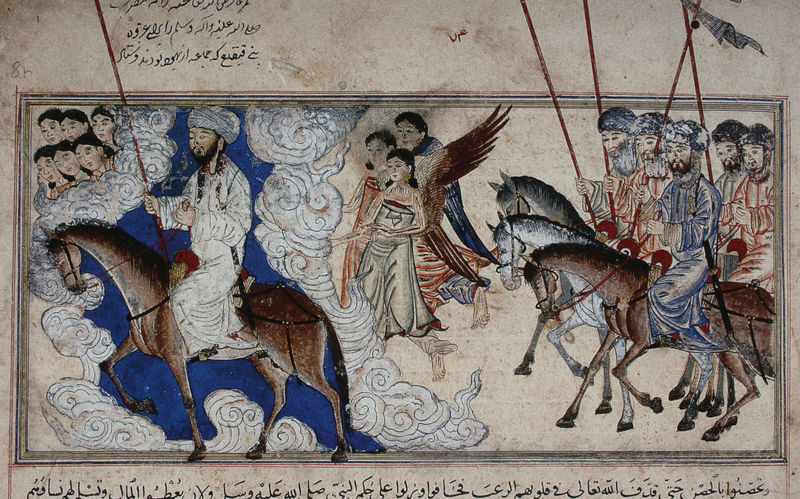
Titel: Mohammed führt Hamzah und die Muslime gegen die Banu Qaynuqa
Institution: Khalili Collection
Schlagwörter: blau, flügel, himmel, mann, wasser, weiß, wolken, fluss, frauen, menschen, braun, bunt, frau, grau, kleid, köpfe, licht, männer, schwarz, szene, rot, wolke, bart, gesichter, falten, rahmen, wind, flach, gewand, gewänder, esel, fliegen, pferd, pferde, reiter, umrandung, engel, ausritt, beine, hufe, mähne, reiten, ritt, sattel, zügel, schrift, wellen, papier, fahnen, fahne, nebel, vergilbt, linien, weis, rand, krieg, schlacht, gefolge, soldaten, ornamente, wandmalerei, schriftzeichen, barfuss, paradies, stangen, orient, orientalisch, religion, schweben, umrahmung, asien, illustration, schwert, schwerter, text, waffen, stöcke, stilisiert, herrscher, ritter, anführer, armee, heer, schimmel, sieg, vereinfacht, pergament, arabisch, stäbe, sage, mittelalter, krieger, chor, lanzen, könige, balu, speere, stange, stang, geflügelt, turban, miniatur, prophet, arabien, islam, roß, rahnen, araber, osten, turbane, sultan, standarte, spiralförmig, standarten, mähnen, bat, buchmalerei, siegeszug, schützen, naher osten, islamische kunst, koran, allah, mohamed, mongolen, chinesen, gefolgschaft, flüge, hinnel, engelschar, führer, profet, verfolger, vorreiter, hauch, dschingis khan, bildbuch, einhüllen, prphet, streitmacht, fernöstlich, heiliger krieg